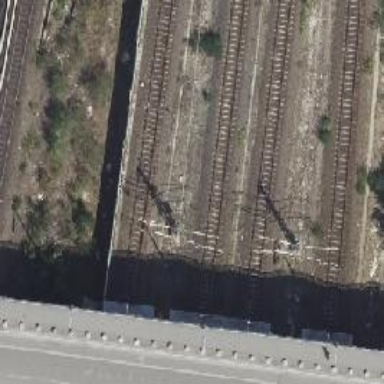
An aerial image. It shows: Railway track with contact line for electrification.